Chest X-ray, PA view. Patient: 53 years old, sex M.
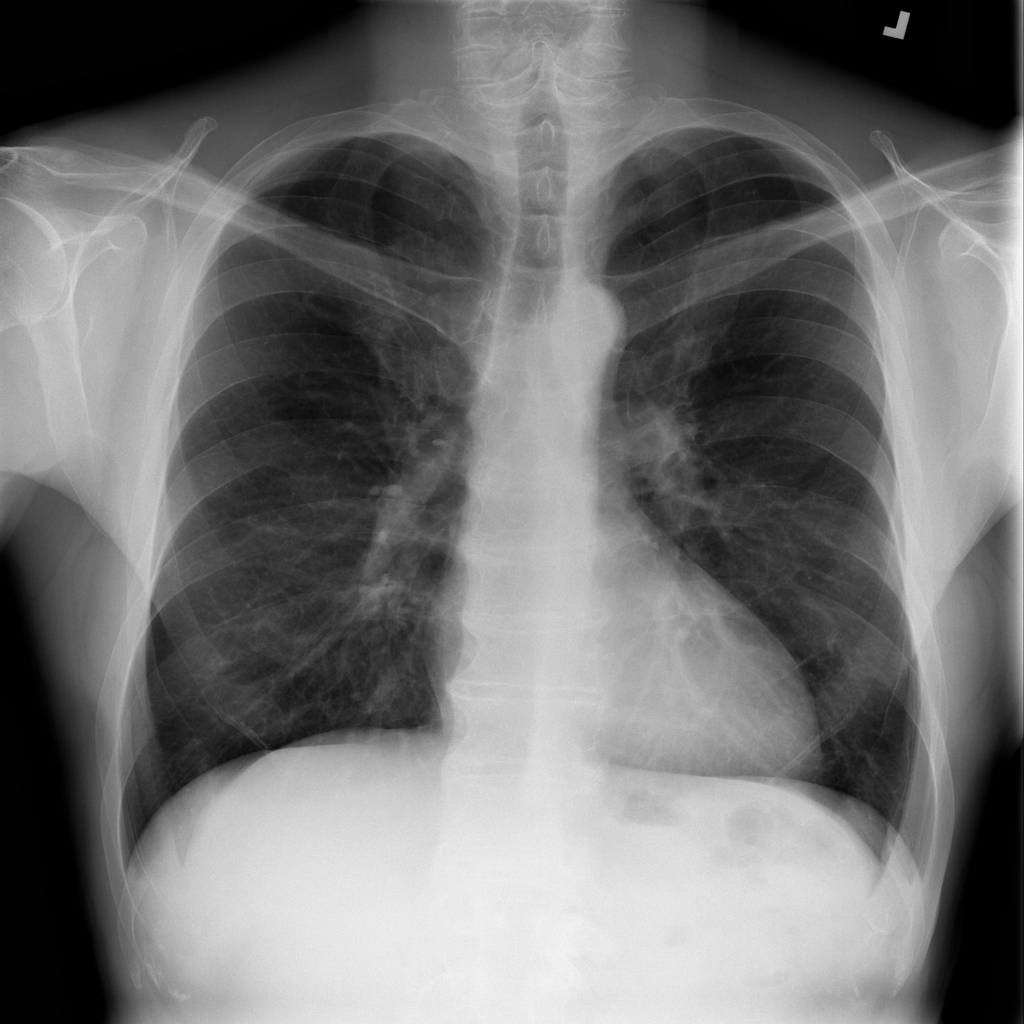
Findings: No Finding